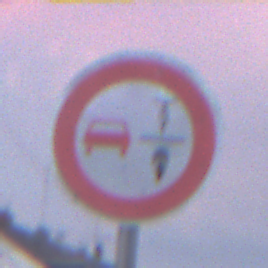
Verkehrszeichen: VerbotUeberholenEinspurigeFahrzeuge
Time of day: SunriseSunset
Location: Outdoor (Urban)
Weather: PartlyCloudy
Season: NotSpecified
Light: Natural